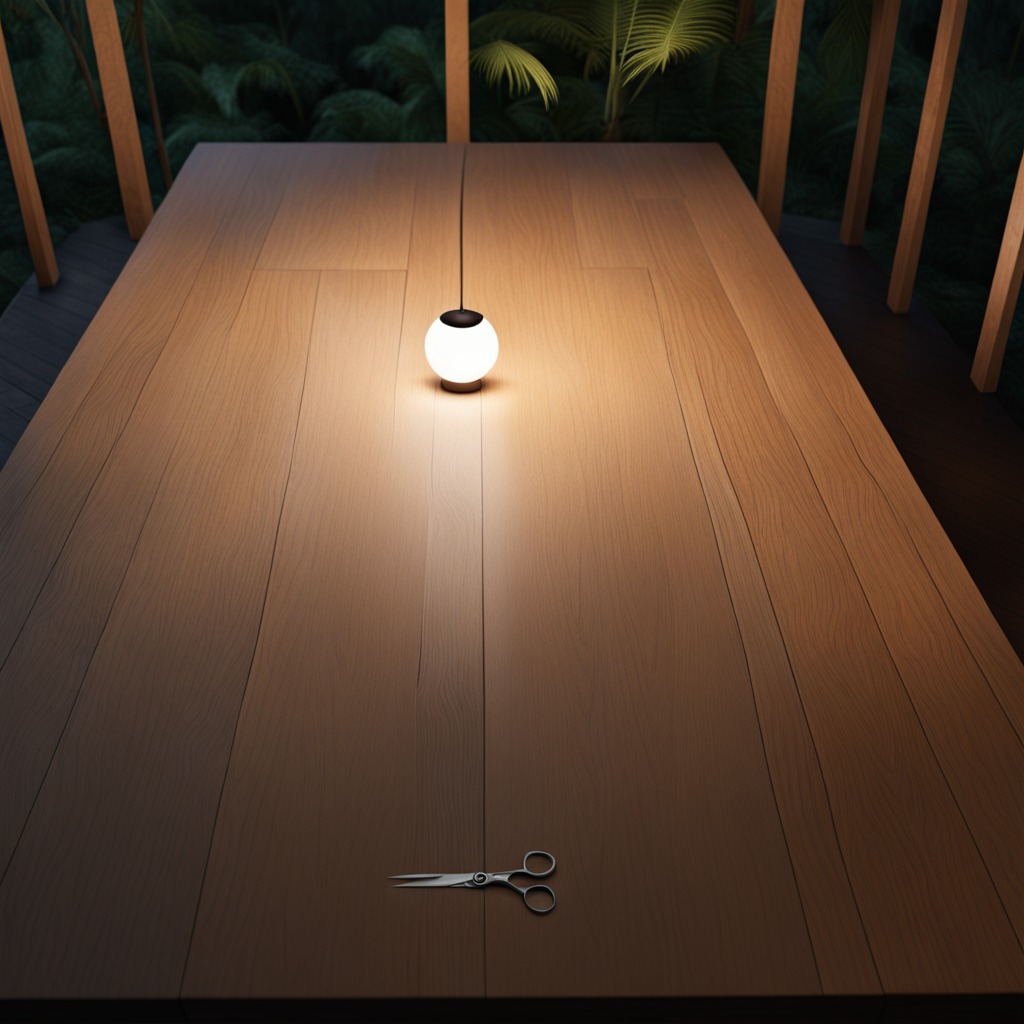
A scissor lies on the wooden table.